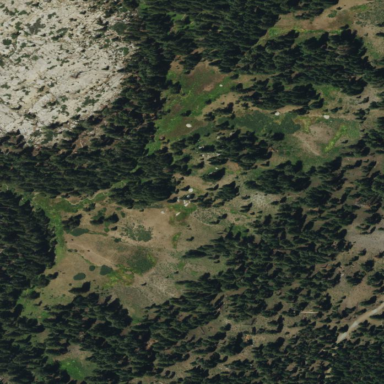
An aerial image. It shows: Wet meadow with woodland vegetation.